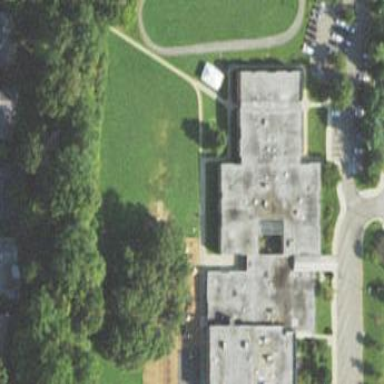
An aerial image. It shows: School.